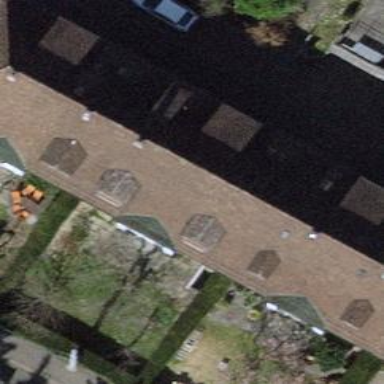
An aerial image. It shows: Terrace-style building with gabled roof.